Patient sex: M
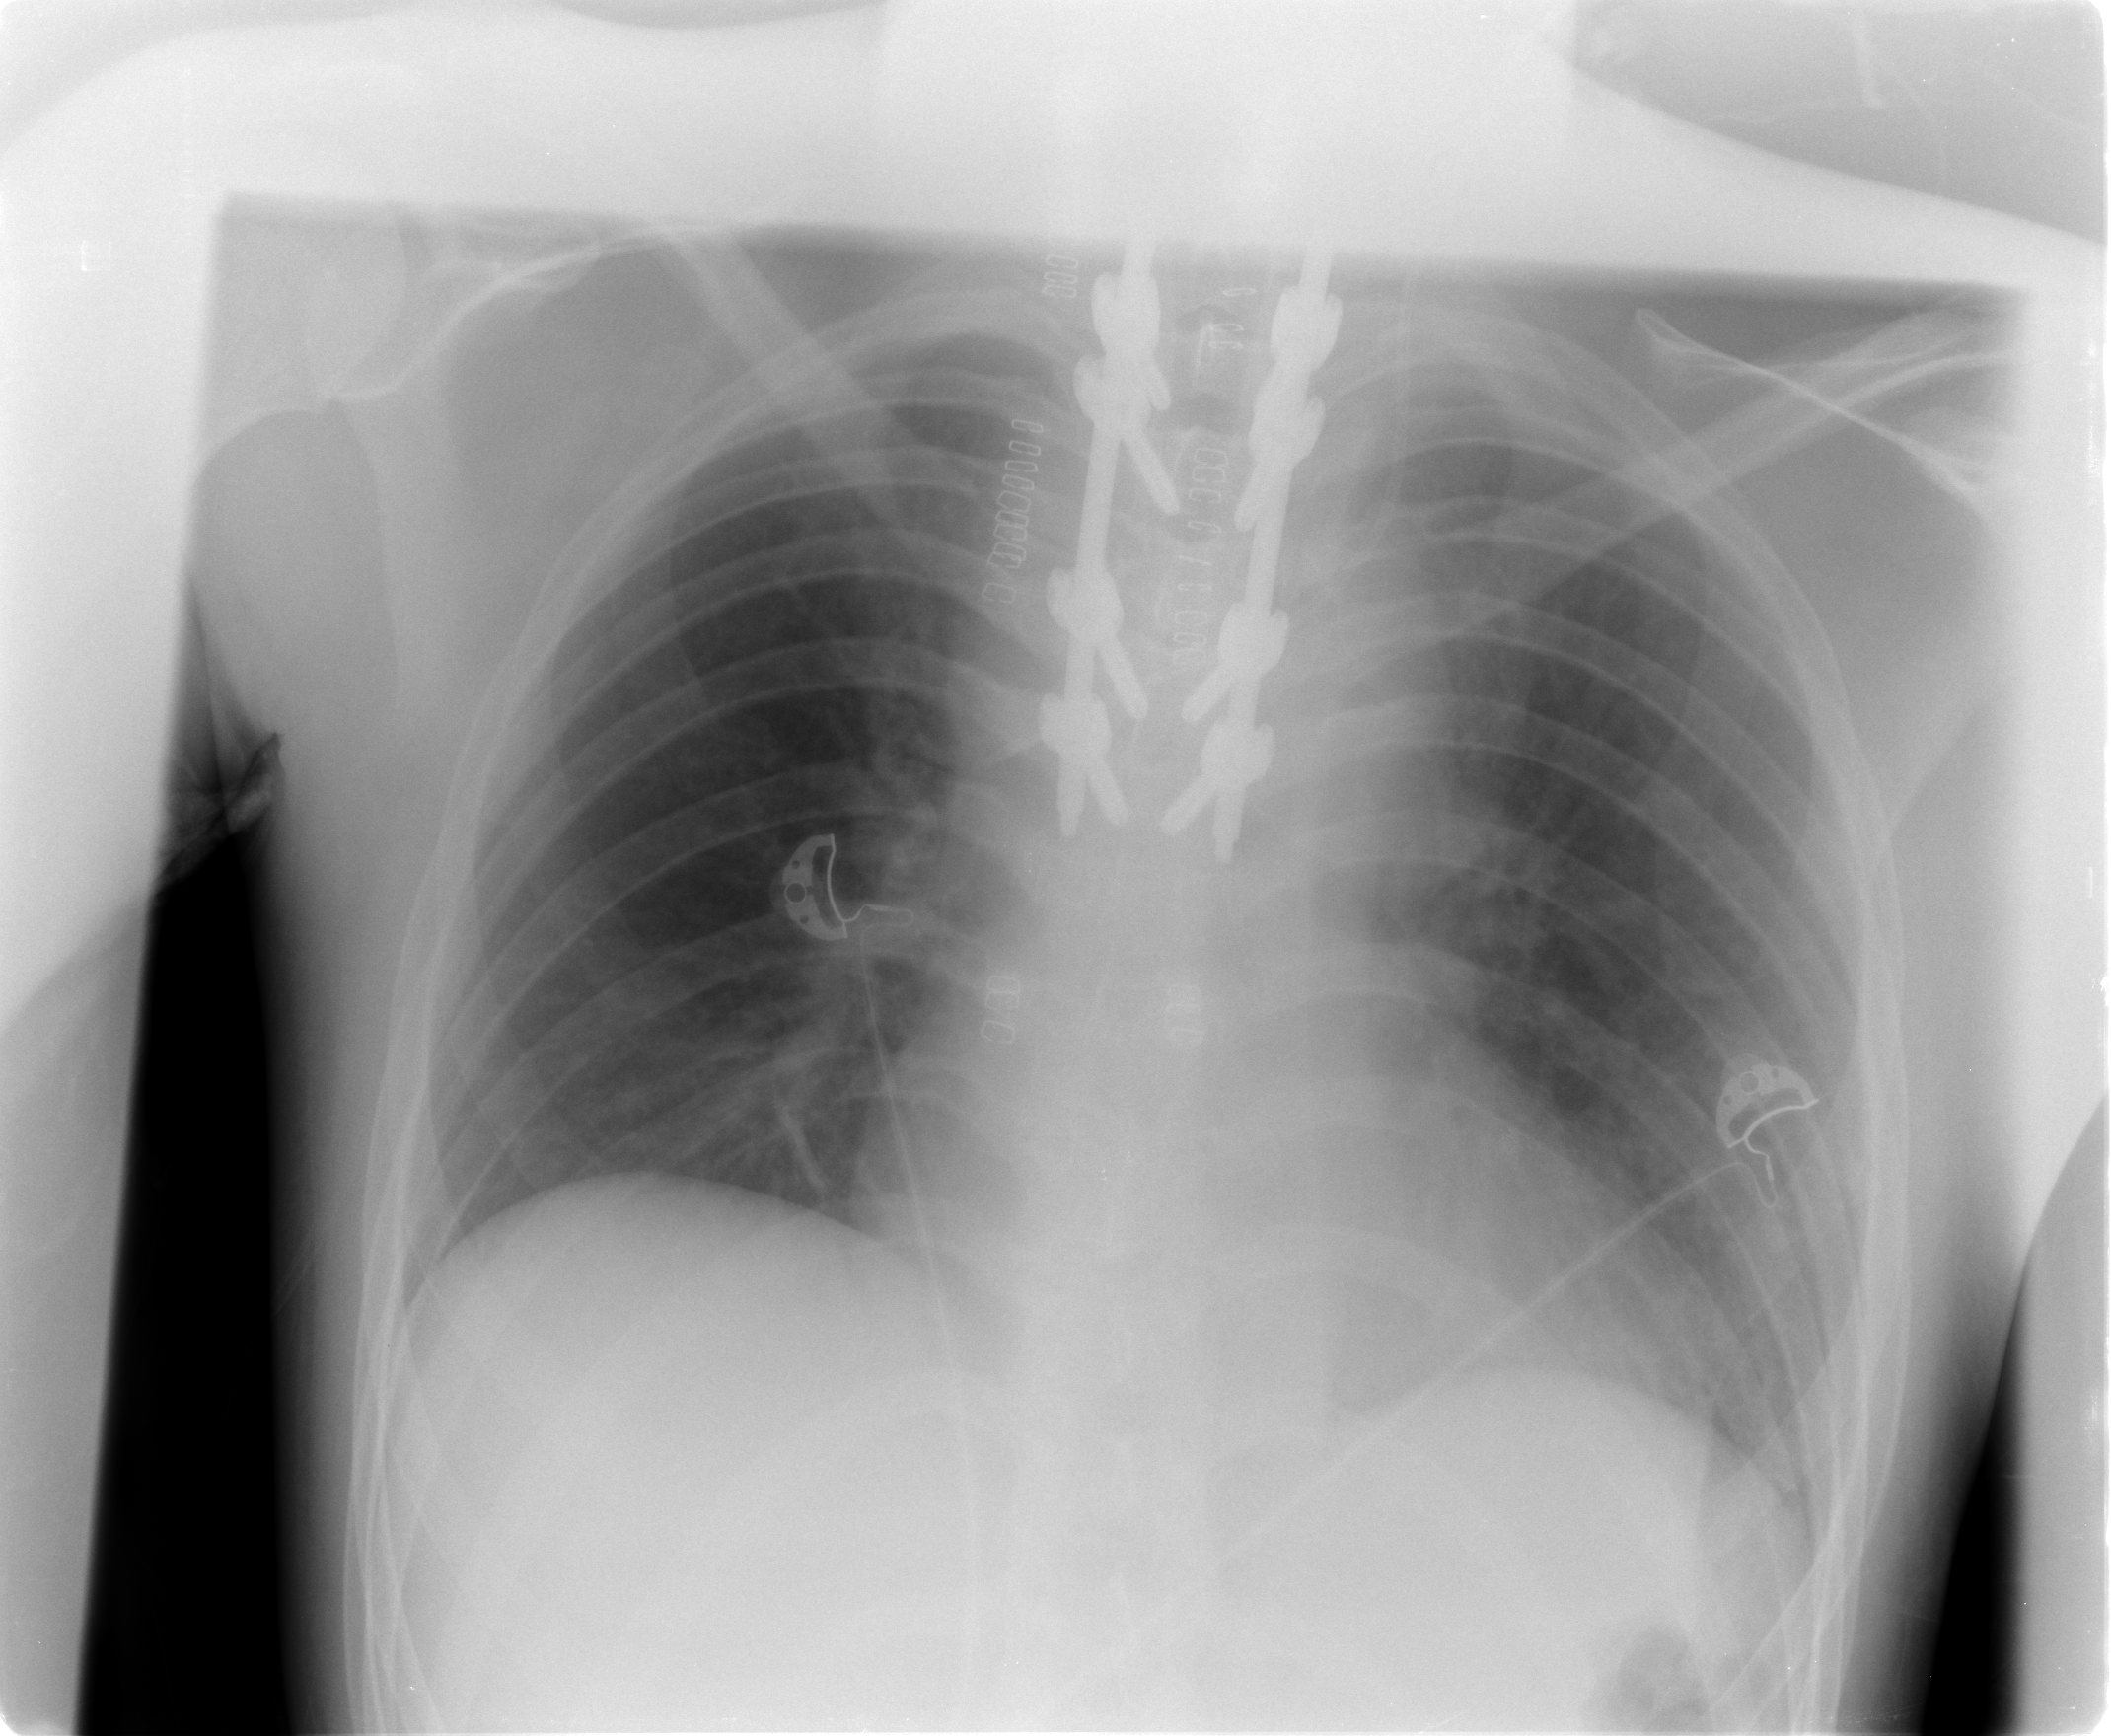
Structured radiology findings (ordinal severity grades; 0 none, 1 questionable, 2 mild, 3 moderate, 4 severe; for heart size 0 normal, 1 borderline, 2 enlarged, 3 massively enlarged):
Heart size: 1
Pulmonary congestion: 0
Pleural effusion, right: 0
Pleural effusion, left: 1
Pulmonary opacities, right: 0
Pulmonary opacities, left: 0
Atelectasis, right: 0
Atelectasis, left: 1